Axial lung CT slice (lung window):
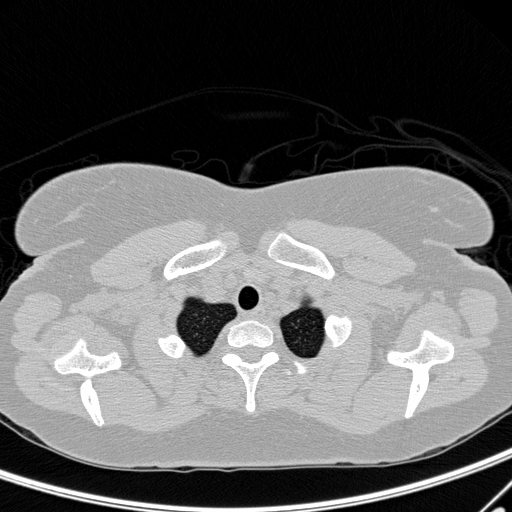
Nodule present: no